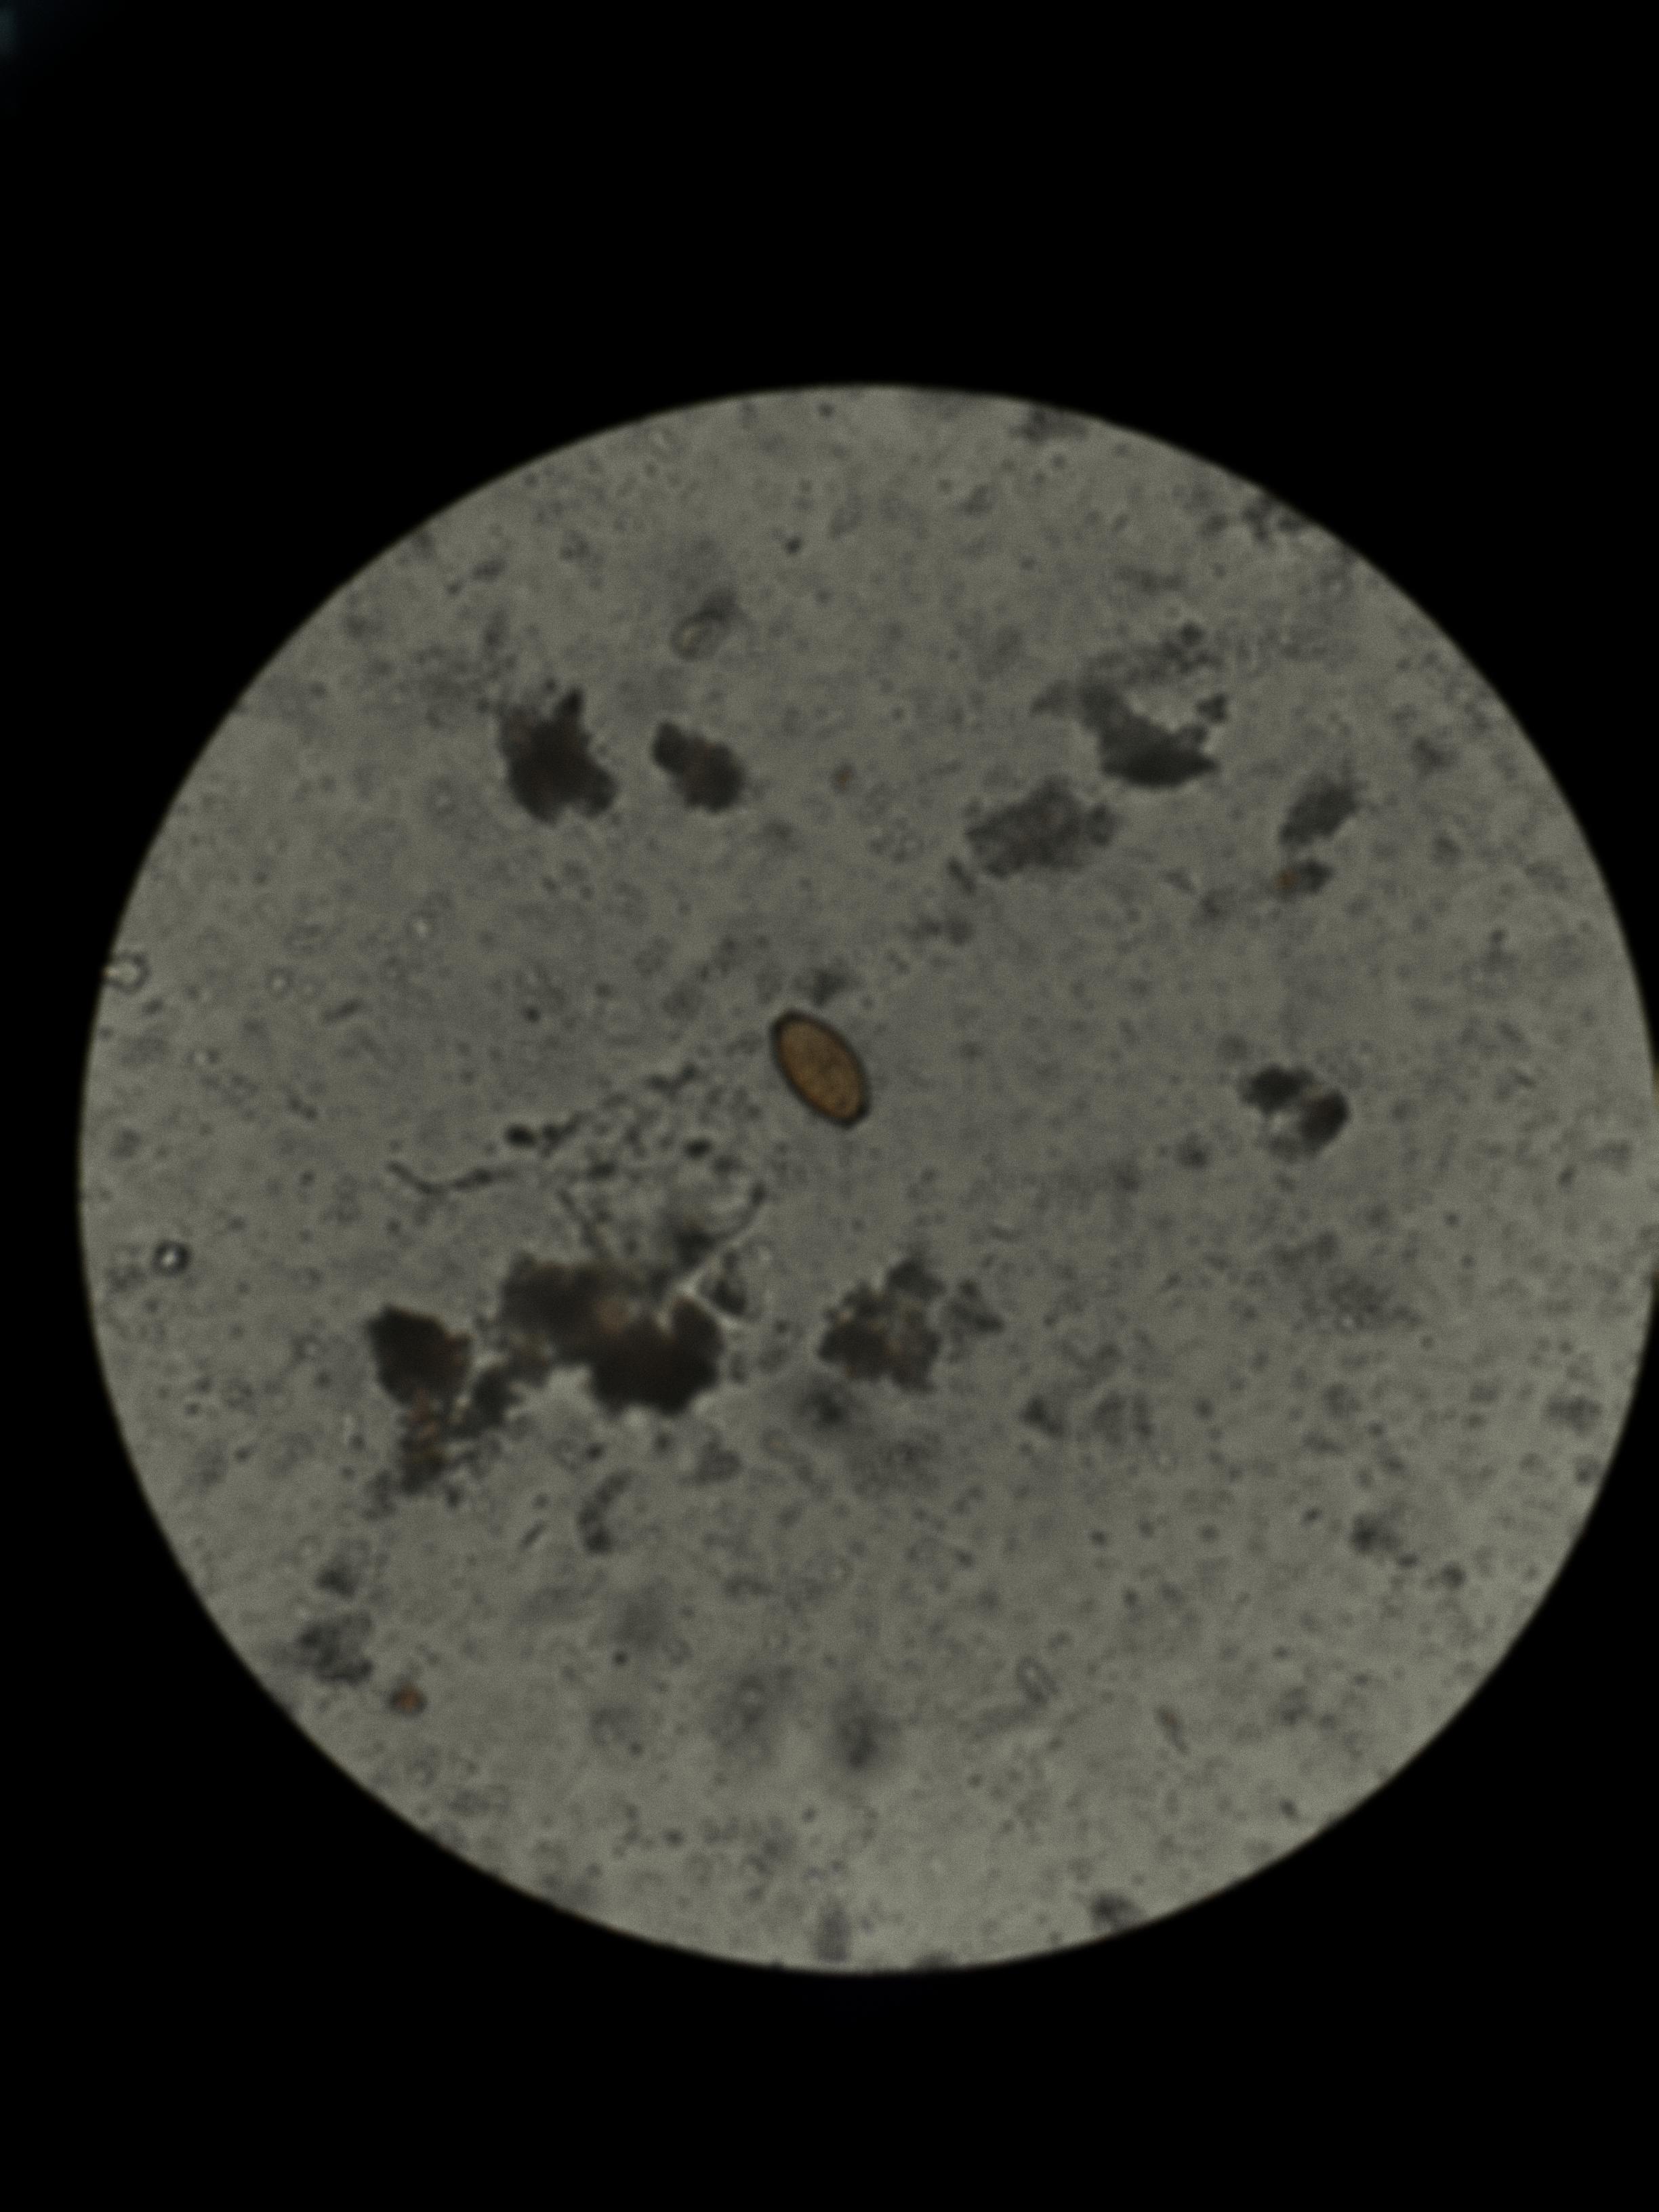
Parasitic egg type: Trichuris trichiura